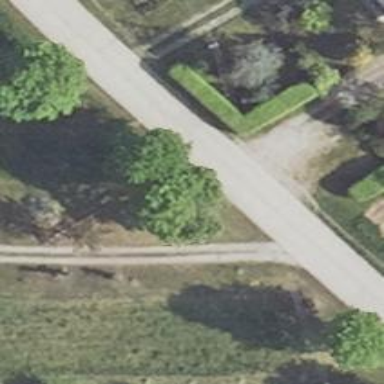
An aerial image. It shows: Unclassified road with asphalt surface.